Question: I use Winform WebBrowser to load an website. The website is contains an iframe. The URL here:
<URL>
When i use 'Navigate()' method to load that URL. The WebBrowser displays a texteditor and an iframe.
I want to load the website via a proxy defined by my application and then inject that data into the Web Browser control.
When i try to use 'HttpWebRequest' to load the website, like this:
'''
HttpWebRequest myRequest = (HttpWebRequest)HttpWebRequest.Create("http://www.w3schools.com/tags/tryit.asp?filename=tryhtml_iframe");
HttpWebResponse myResponse = (HttpWebResponse)myRequest.GetResponse();
webBrowser1.DocumentStream = myResponse.GetResponseStream();
'''
The WebBrowser is also display an html's texteditor, but the iframe is not displayed. It just show me the iframe's URL.

Why the WebBrowser not display the iframe contents ? While the HTML,CSS,JS still work, but the Iframe not ?
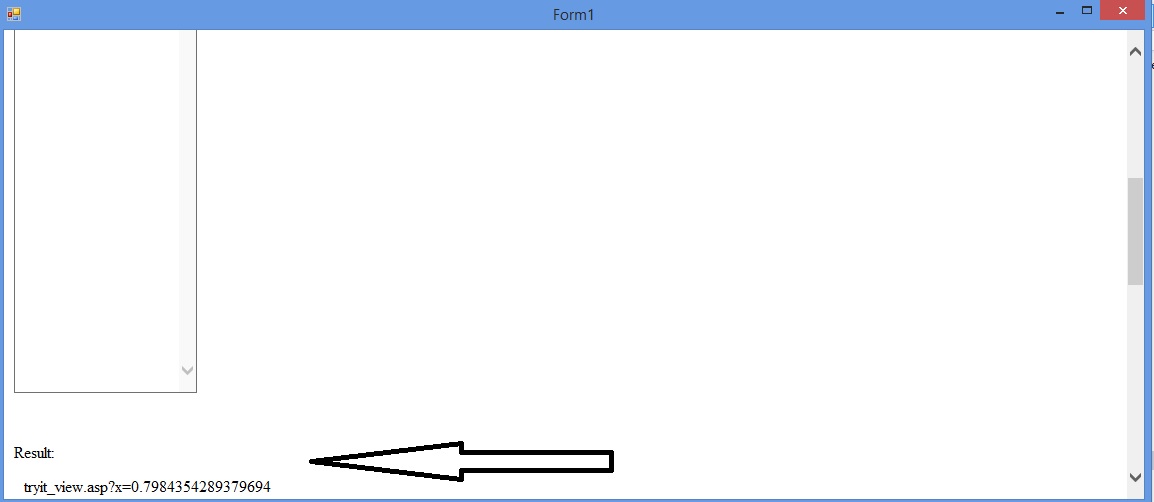
Answer: This is because you are pumping the HTML stream into the browser. This is like doing an AJAX call then using javascript's 'document.write' to write the contents to the document.
The issue with this is that the document URL is actually 'about:blank' so any page that is loaded that has a relative url for an iframe will be 'about://domain.com/path/to/iframe-page.html' and not 'http://domain.com/path/to/iframe-page.html'
So if the page you want to load is defined by you then just use absolute URLs. Otherwise it wont work.